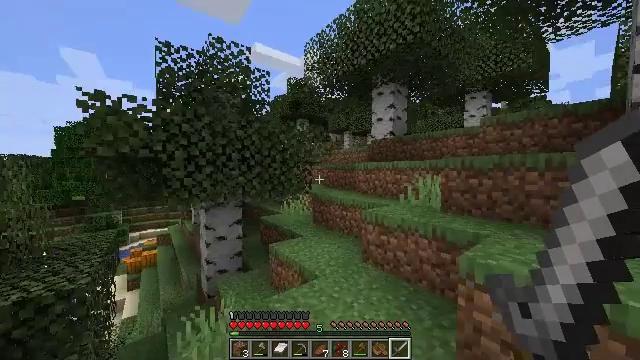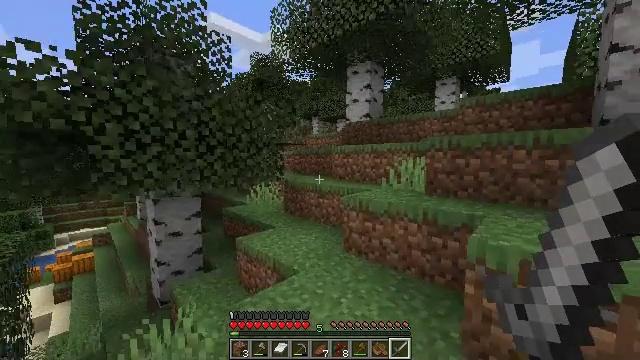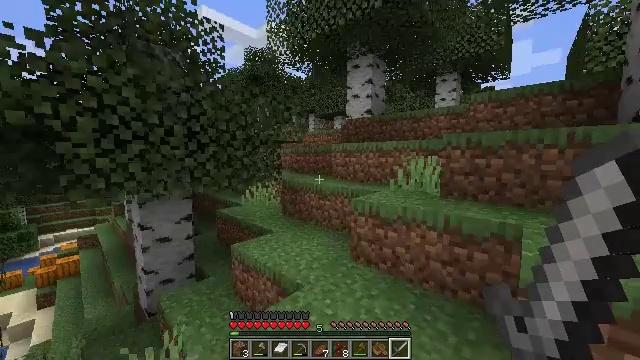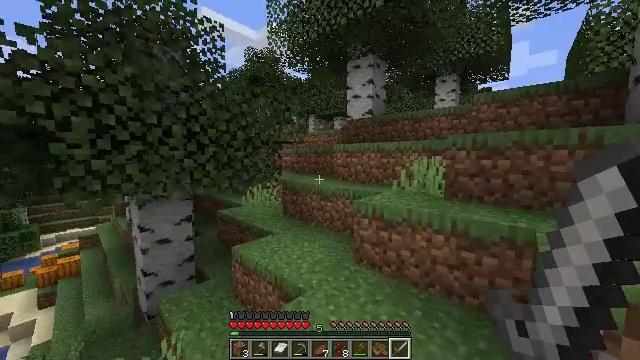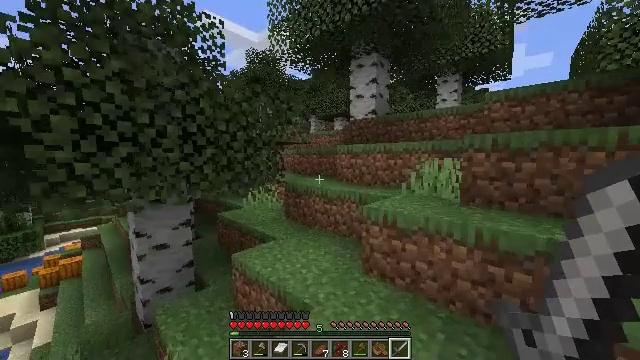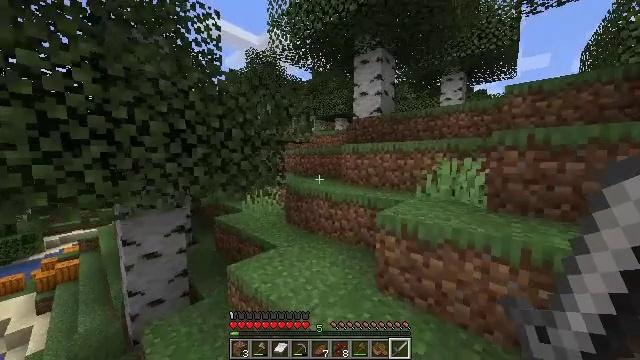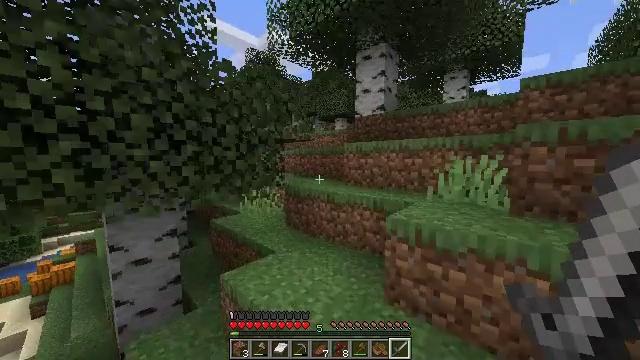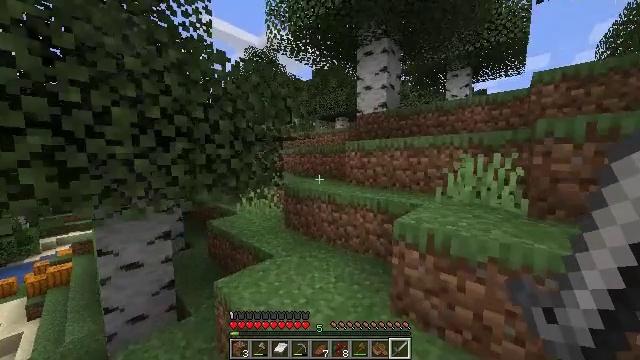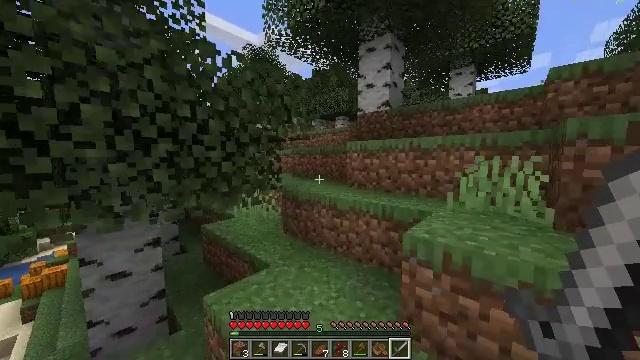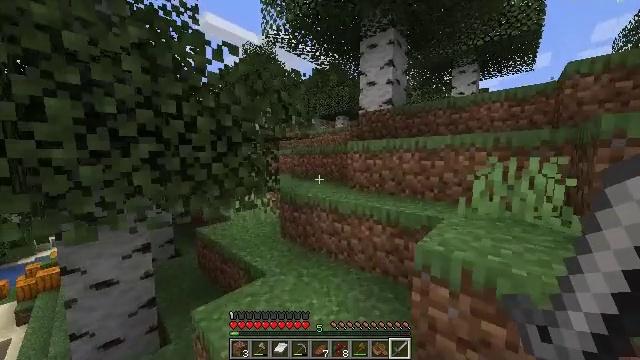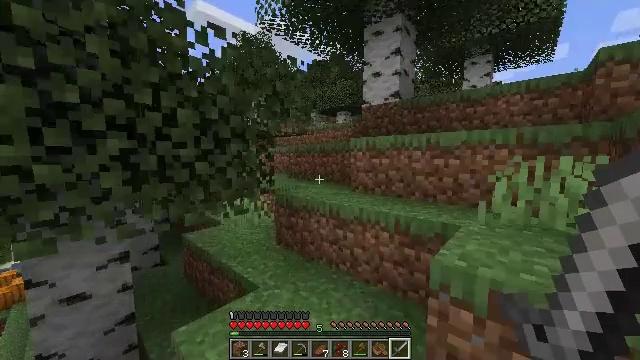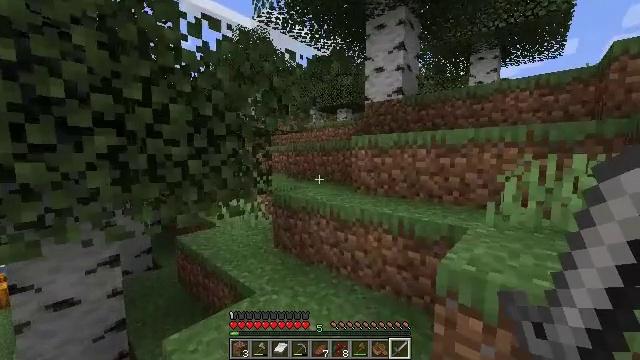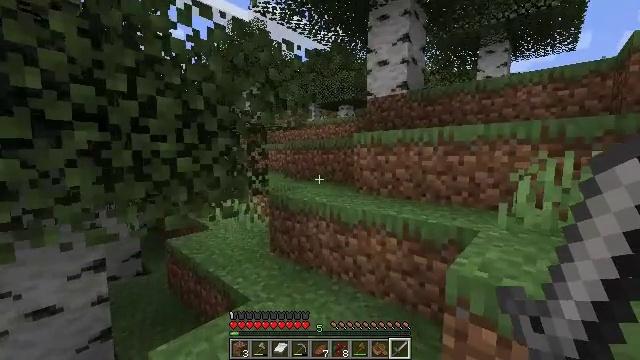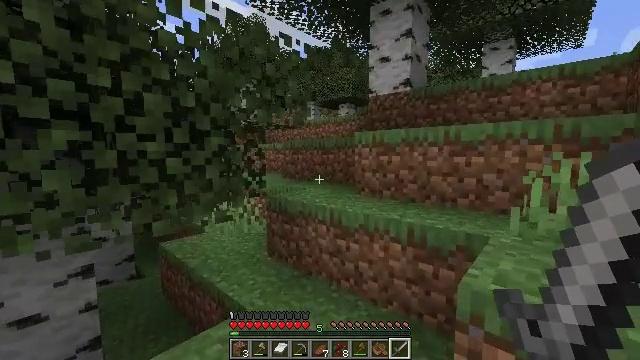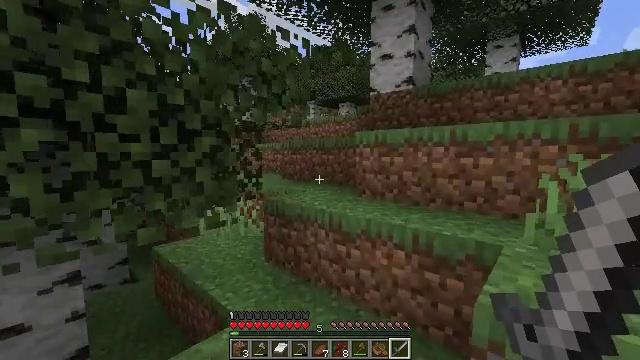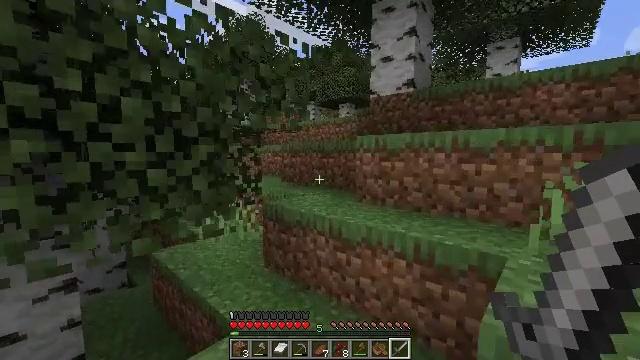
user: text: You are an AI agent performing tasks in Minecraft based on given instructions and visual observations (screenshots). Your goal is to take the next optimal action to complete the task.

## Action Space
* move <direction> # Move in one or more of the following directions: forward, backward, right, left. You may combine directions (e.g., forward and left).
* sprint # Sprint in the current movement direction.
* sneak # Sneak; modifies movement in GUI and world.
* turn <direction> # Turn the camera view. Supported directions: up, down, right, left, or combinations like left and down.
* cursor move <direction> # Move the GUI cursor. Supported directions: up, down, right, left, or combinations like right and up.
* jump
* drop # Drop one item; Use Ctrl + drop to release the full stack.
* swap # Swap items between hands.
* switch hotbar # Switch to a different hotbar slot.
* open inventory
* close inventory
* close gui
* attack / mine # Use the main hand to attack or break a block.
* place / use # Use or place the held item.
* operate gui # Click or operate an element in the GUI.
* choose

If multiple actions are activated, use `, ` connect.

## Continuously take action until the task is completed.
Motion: motion action
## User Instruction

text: Mine the peony flower from the ground.
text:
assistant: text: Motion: move forward, sprint, turn right and down
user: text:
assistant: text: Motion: move forward, sprint, turn right
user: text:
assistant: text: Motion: move forward, sprint
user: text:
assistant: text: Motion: move forward, sprint
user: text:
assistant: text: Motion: move forward, sprint
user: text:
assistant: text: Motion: move forward, sprint
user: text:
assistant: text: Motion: move forward, sprint
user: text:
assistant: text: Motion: move forward
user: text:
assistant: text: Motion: no_op
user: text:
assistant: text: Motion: no_op
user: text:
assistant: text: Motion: no_op
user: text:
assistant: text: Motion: no_op
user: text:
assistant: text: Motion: move forward
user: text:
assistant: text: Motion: move forward
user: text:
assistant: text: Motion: move forward, jump
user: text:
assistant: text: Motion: move forward, jump
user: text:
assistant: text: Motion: move forward, turn right, jump
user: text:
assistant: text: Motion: move forward, turn right, jump
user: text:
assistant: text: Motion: move forward, jump
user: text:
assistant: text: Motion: move forward
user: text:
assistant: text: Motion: move forward
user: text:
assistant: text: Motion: move forward
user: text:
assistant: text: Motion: move forward
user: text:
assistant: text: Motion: move forward
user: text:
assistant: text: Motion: move forward
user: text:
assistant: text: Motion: move forward, jump
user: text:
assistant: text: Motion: move forward, sprint, jump
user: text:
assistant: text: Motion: move forward, sprint, jump
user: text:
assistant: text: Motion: move forward, sprint, jump
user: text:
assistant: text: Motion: move forward, sprint, jump